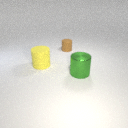
large green metal cylinder to the right of small brown rubber cylinder